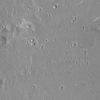
Atmospheric dust classification: not_dusty